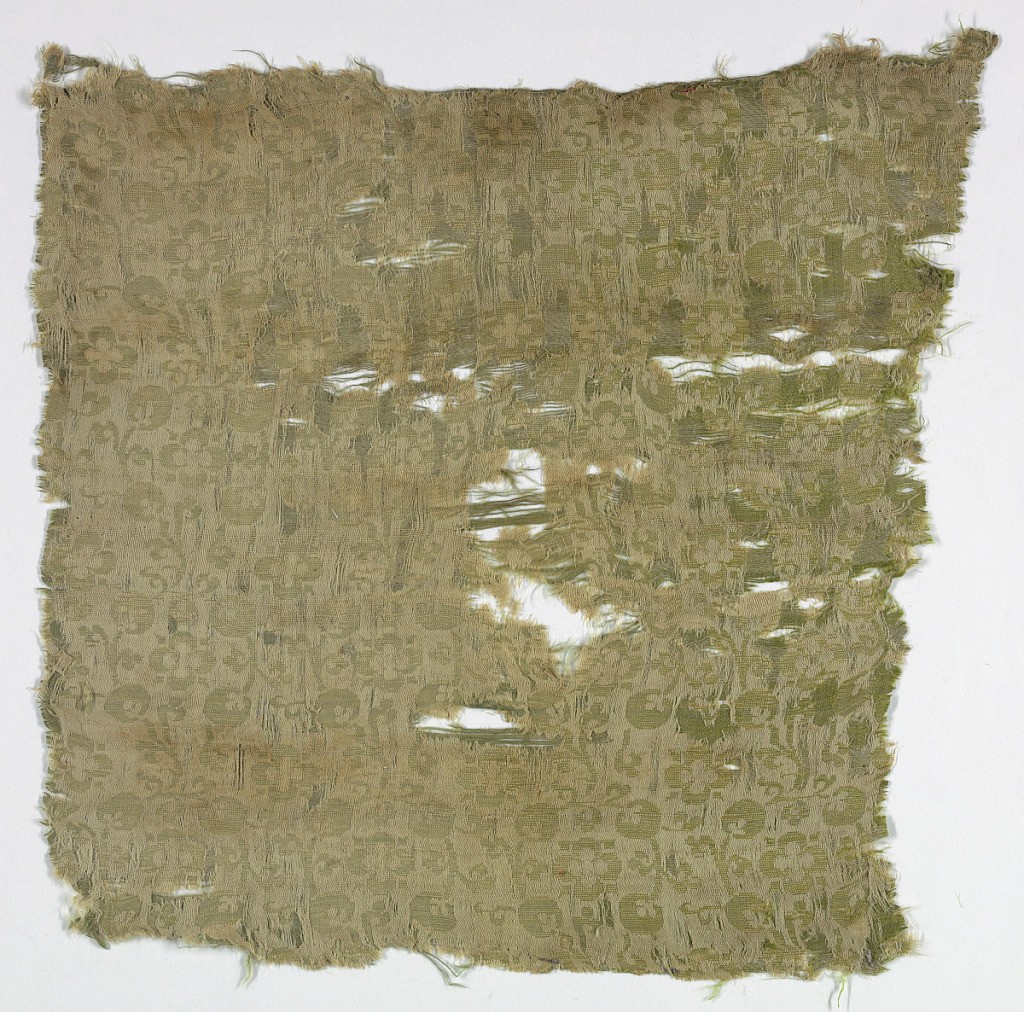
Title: Fragment
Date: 17th century
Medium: silk Technique: combination of two structures, 2/1 twill and plain weave
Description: Small floral and berry shapes in tan and green silk.